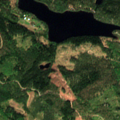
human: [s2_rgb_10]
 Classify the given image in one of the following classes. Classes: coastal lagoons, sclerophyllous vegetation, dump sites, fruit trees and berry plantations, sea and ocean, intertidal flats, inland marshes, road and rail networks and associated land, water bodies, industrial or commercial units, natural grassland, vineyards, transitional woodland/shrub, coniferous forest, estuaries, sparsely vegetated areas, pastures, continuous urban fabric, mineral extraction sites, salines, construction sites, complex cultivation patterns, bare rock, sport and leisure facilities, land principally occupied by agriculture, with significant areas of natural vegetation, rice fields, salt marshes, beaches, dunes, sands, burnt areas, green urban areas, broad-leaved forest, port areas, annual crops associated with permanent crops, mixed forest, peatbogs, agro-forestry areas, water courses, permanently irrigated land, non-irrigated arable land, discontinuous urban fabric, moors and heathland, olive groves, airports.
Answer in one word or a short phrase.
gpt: coniferous forest, mixed forest, transitional woodland/shrub, water bodies